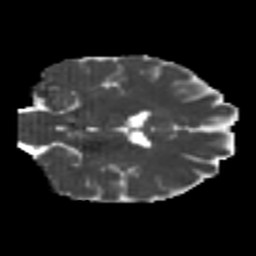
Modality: MD
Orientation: coronal
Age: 23
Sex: female
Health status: healthy
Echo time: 0.074 s